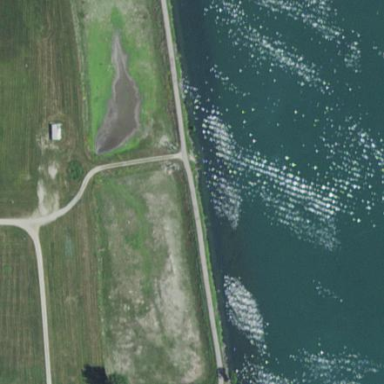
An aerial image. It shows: Retention basin with water.